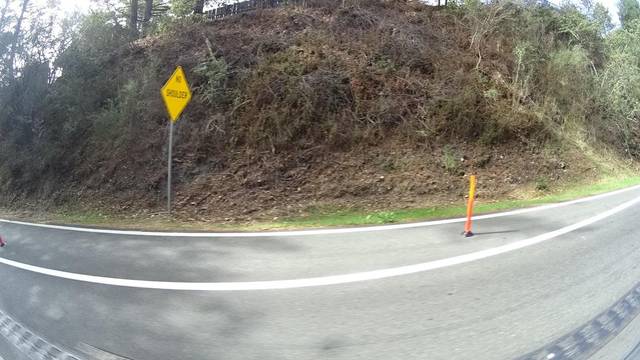
Region: United States
Coordinates: 36.227, -121.764